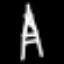
Label: The Eiffel Tower